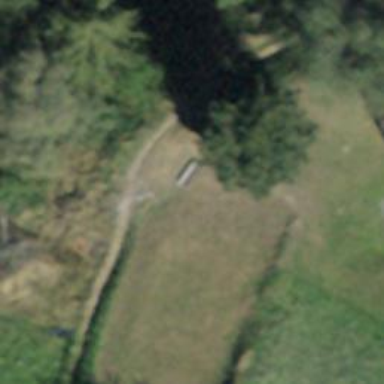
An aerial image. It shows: Bench.